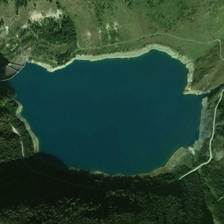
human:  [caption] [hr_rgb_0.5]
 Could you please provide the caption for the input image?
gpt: the water in the pond is very deep .

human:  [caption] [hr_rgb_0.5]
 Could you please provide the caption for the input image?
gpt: the pond is full of trees .

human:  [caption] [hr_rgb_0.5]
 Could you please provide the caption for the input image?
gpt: the pond is full of trees .

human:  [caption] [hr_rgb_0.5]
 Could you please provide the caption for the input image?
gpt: the water in the pond is very deep .

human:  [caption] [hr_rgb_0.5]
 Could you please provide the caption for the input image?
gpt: the pond is full of trees .